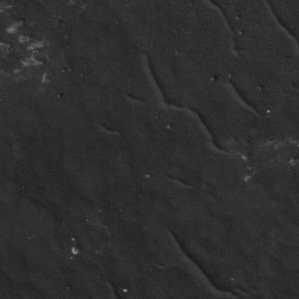
Label: non_frost